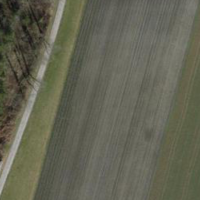
EUNIS habitat code: 52
Species observed at this site:
Ciconia ciconia